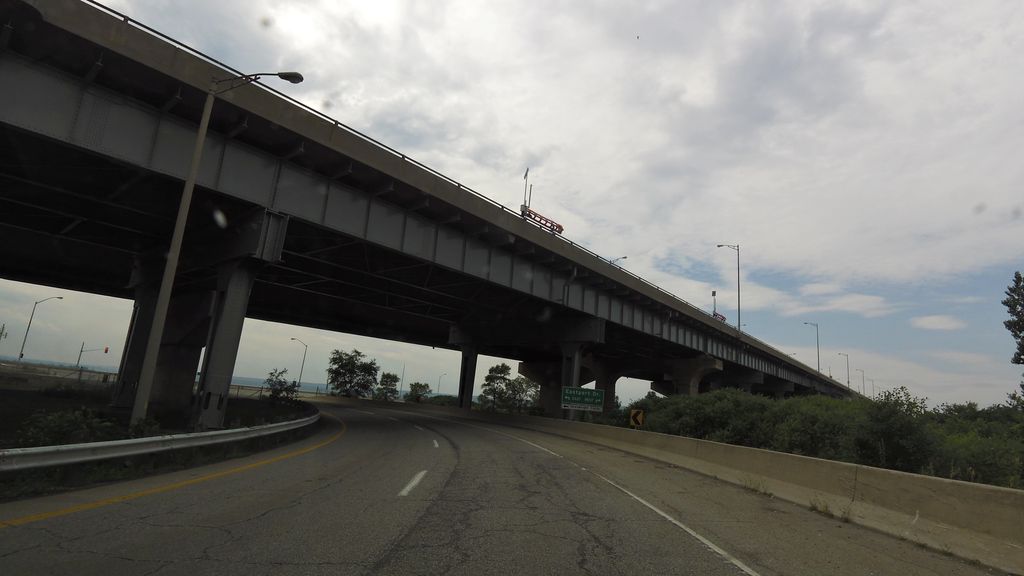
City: hamilton